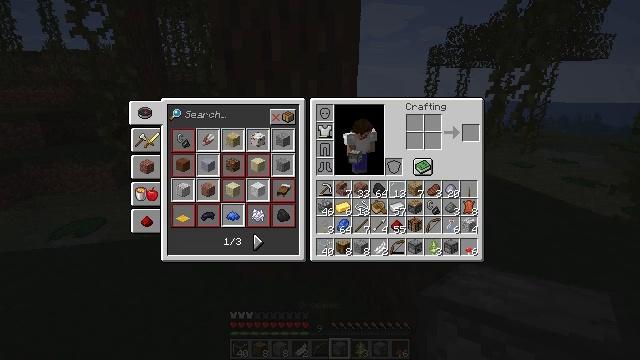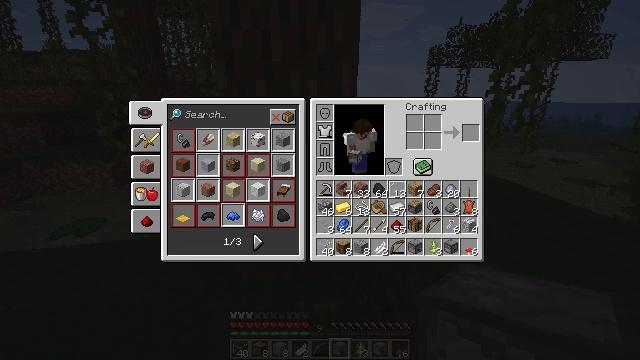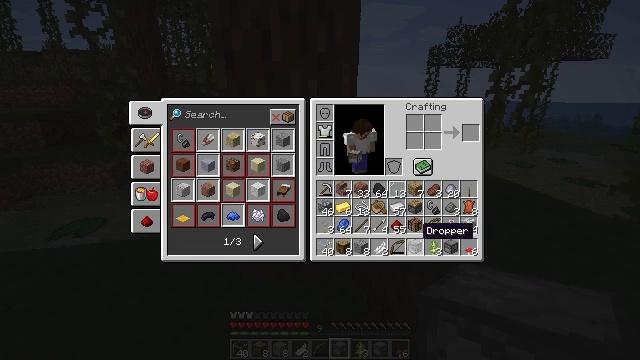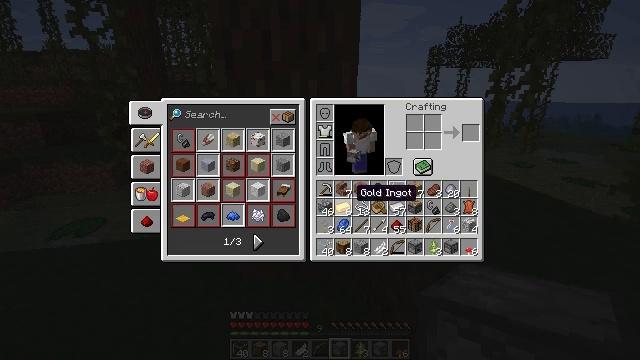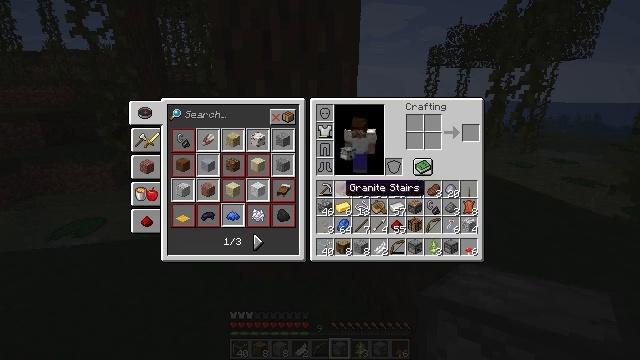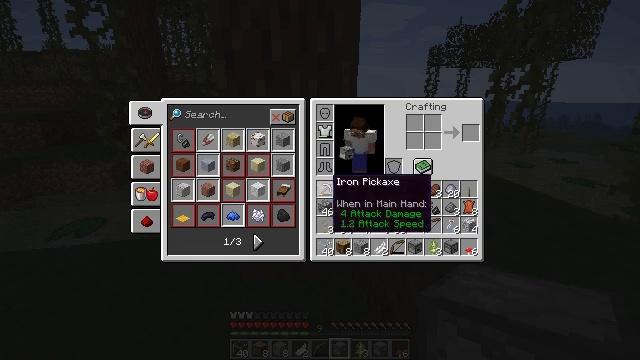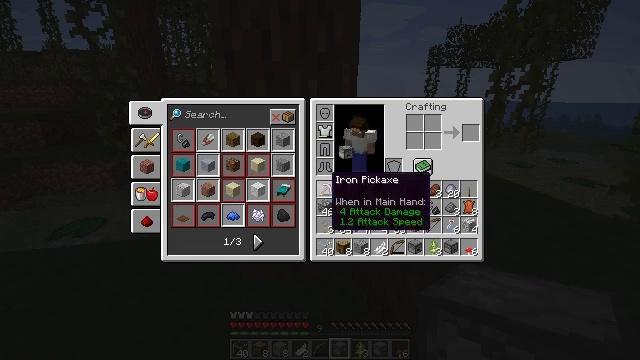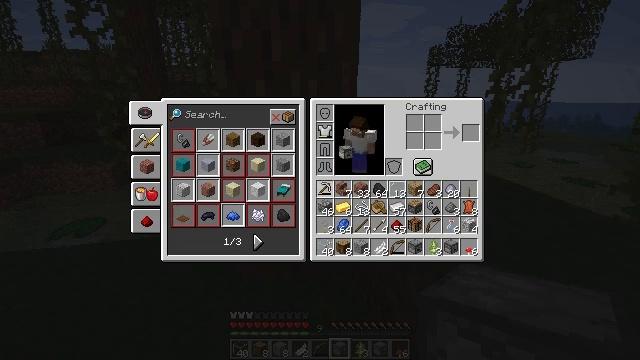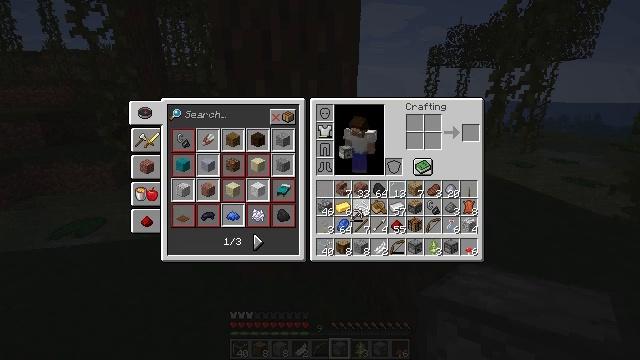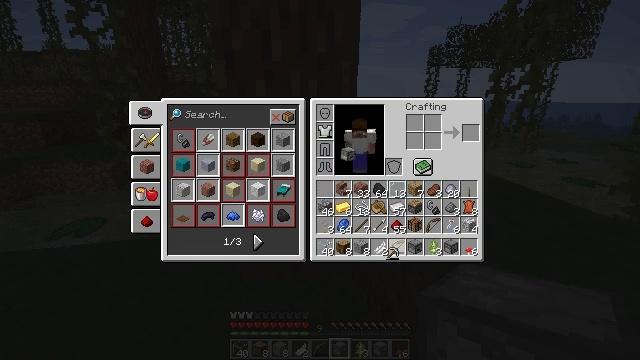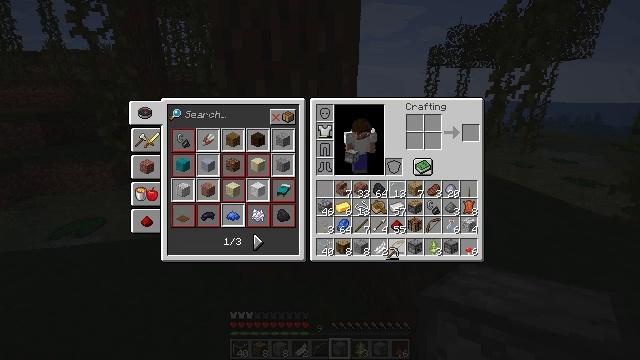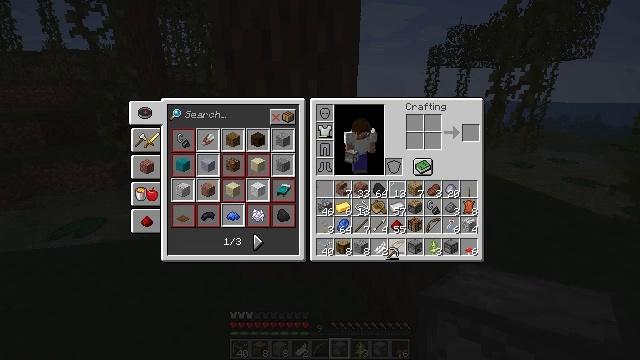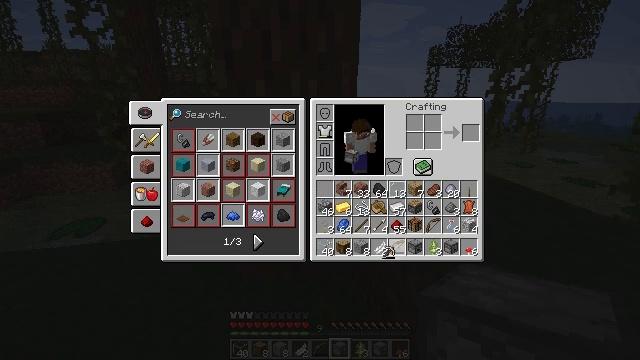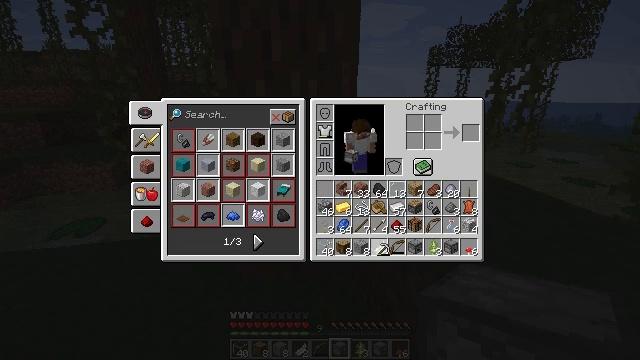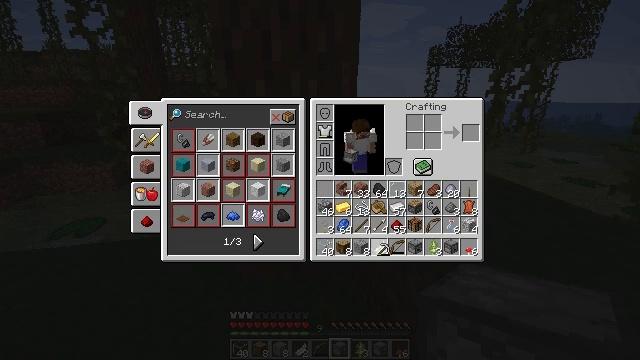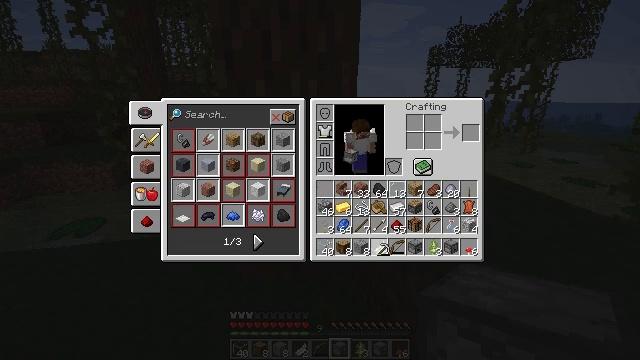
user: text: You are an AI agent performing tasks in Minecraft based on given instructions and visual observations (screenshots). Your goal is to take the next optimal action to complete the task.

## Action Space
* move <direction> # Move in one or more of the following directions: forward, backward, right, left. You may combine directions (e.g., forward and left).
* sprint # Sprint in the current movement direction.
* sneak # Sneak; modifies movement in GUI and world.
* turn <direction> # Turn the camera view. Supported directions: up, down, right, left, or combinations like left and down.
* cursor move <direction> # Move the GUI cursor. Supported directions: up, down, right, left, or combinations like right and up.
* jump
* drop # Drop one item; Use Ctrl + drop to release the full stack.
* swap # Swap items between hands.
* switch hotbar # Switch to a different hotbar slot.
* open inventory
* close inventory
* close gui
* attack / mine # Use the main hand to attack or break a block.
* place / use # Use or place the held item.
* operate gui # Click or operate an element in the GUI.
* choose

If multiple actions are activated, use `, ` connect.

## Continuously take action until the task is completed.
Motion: motion action
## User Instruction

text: Mine the oak log.
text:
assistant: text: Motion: no_op
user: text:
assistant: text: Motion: cursor move left and up
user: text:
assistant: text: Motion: cursor move left and up
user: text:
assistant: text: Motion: cursor move left
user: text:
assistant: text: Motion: cursor move left
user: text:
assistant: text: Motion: no_op
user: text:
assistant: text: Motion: operate gui
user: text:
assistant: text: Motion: cursor move right and down, operate gui
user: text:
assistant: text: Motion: cursor move right and down
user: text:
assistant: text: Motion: no_op
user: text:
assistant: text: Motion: no_op
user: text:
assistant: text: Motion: no_op
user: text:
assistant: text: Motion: no_op
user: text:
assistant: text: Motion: no_op
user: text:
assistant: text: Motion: operate gui
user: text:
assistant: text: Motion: operate gui
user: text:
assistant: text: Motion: cursor move left and up
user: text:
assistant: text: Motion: cursor move left and up
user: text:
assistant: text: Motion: cursor move left and up
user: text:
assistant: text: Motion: cursor move left
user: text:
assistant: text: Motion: no_op
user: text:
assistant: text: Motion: no_op
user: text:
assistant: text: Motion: no_op
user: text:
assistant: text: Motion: no_op
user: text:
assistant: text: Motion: no_op
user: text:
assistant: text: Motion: no_op
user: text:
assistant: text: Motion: no_op
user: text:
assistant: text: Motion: no_op
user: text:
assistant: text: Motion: no_op
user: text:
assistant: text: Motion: operate gui